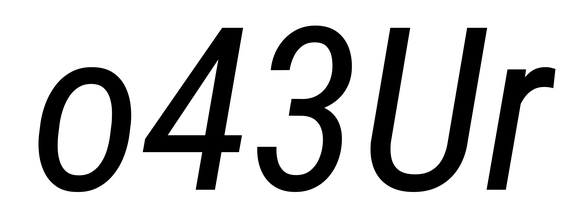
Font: Roboto-Italic_Condensed_Italic